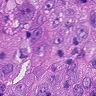
Metastatic tissue present: yes